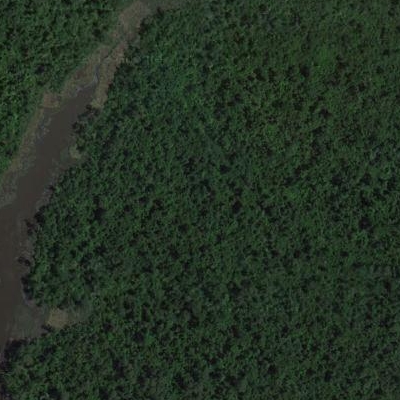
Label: eForest